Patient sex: F
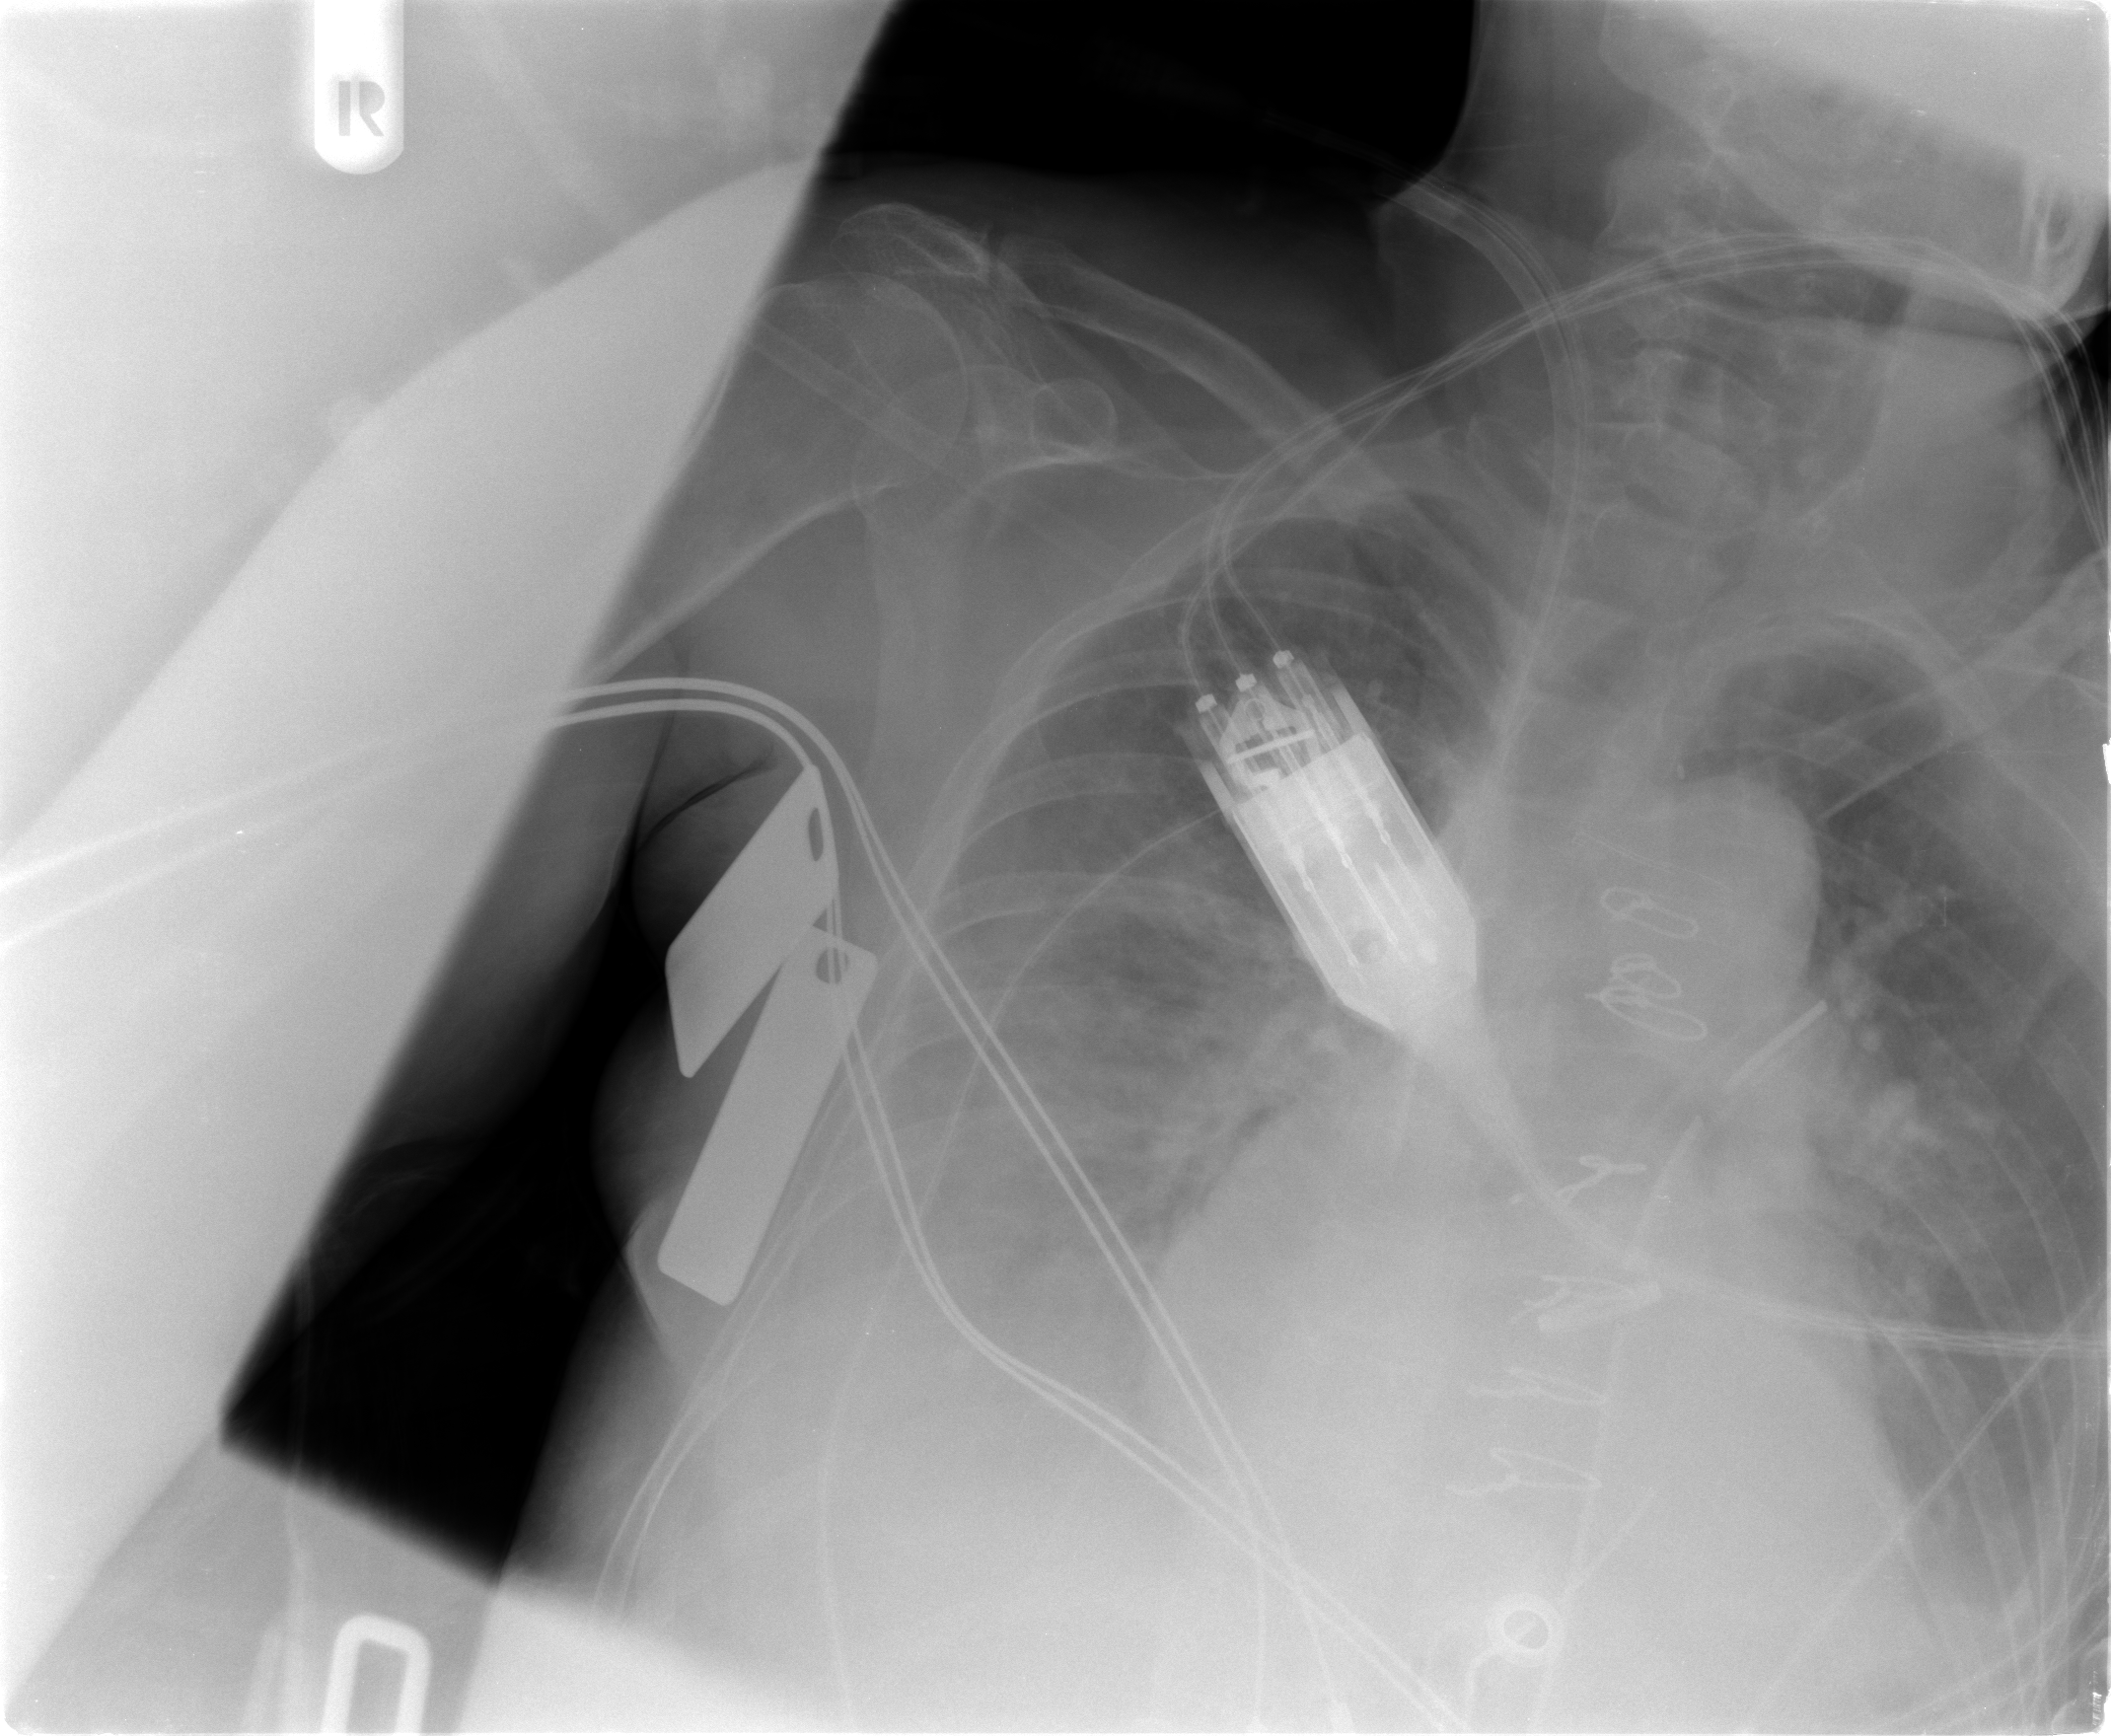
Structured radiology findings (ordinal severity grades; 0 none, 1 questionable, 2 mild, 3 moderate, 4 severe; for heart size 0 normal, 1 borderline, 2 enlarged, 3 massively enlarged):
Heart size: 0
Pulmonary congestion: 3
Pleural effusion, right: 3
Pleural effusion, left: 2
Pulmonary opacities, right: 1
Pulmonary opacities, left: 0
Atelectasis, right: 2
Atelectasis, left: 2